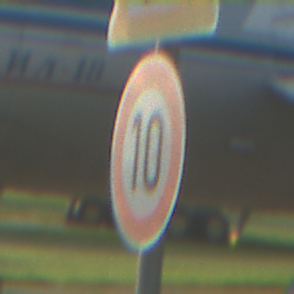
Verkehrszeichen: Geschwindigkeit10
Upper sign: Bahnuebergang
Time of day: SunriseSunset
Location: Outdoor (Special)
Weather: Clear
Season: NotSpecified
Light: Natural